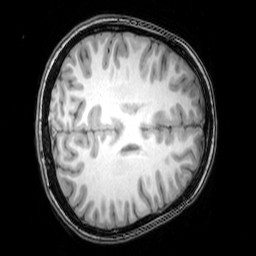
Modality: T1w
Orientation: axial
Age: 21
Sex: female
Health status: healthy
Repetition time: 0.081 s
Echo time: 0.037 s